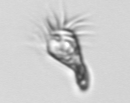
Label: Paratontonia_gracillima